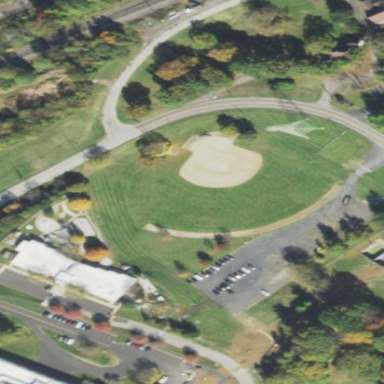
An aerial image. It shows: Softball pitch for leisure land activities.